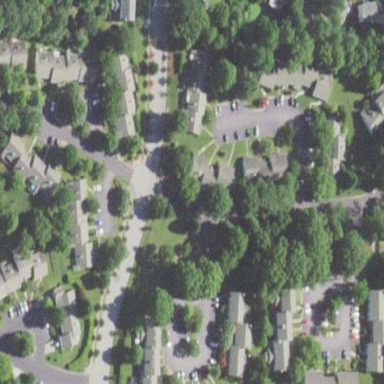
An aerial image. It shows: Residential neighbourhood.